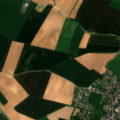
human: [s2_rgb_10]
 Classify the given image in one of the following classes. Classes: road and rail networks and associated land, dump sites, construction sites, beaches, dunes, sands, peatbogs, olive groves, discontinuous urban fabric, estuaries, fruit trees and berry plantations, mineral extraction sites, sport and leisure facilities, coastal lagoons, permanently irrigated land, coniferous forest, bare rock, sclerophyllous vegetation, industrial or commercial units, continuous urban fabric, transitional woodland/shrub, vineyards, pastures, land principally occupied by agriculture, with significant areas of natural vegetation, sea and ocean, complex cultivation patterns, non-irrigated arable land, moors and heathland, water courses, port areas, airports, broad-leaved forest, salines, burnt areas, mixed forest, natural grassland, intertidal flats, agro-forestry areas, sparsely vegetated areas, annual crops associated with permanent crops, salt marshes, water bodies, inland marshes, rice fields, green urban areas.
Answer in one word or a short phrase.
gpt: discontinuous urban fabric, non-irrigated arable land, complex cultivation patterns